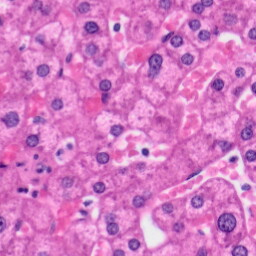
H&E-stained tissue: Liver